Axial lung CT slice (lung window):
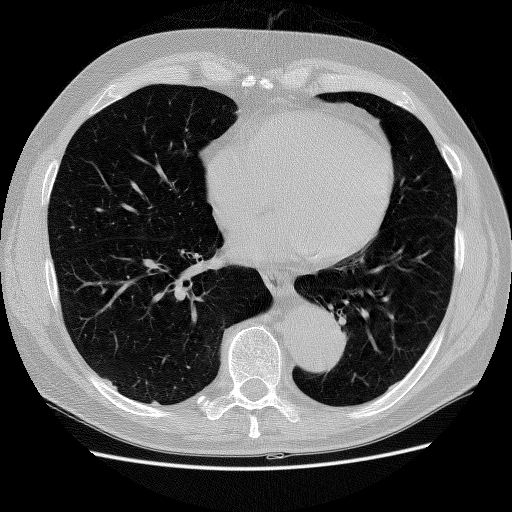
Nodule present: no